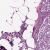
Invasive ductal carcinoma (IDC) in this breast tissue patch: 1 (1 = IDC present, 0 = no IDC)